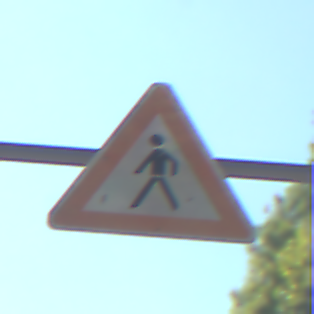
Verkehrszeichen: FussgaengerRechts
Umgebung: Outdoor, RoadRail
Tageszeit: Midday
Wetter: Clear
Licht: Natural
Jahreszeit: NotSpecified
Kontrast: HighContrast